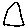
Label: triangle